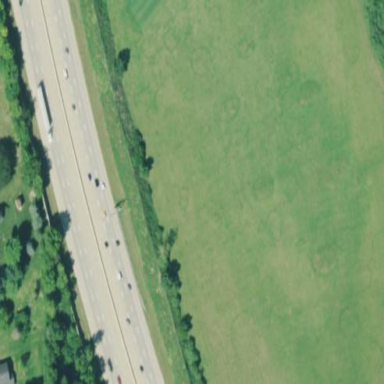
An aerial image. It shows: Grassy area designated for driving range golf.